Field crop: maize
Growth stage: 2
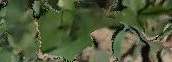
Species: maize